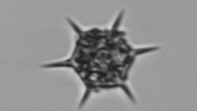
Label: Dictyocha